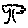
Label: tree